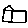
Label: house